Question: I found following error in Spring.
'''
org.mybatis.spring.MyBatisSystemException: nested exception is org.apache.ibatis.exceptions.PersistenceException:
### Error updating database. Cause: org.springframework.jdbc.CannotGetJdbcConnectionException: Could not get JDBC Connection; nested exception is java.sql.SQLException: ${jdbc.driverClassName}
### Cause: org.springframework.jdbc.CannotGetJdbcConnectionException: Could not get JDBC Connection; nested exception is java.sql.SQLException: ${jdbc.driverClassName}
at org.mybatis.spring.MyBatisExceptionTranslator.translateExceptionIfPossible(MyBatisExceptionTranslator.java:73)
at org.mybatis.spring.SqlSessionTemplate$SqlSessionInterceptor.invoke(SqlSessionTemplate.java:364)
at sun.proxy.$Proxy9.insert(Unknown Source)
at org.mybatis.spring.SqlSessionTemplate.insert(SqlSessionTemplate.java:236)
at org.apache.ibatis.binding.MapperMethod.execute(MapperMethod.java:46)
at org.apache.ibatis.binding.MapperProxy.invoke(MapperProxy.java:43)
at sun.proxy.$Proxy10.insertUserInfo(Unknown Source)
at com.da.thinkserver.centro.dao.impl.UserInfoDaoImpl.inserUserInfo(UserInfoDaoImpl.java:17)
at com.da.thinkserver.centro.UserInfoTest.userInfoTest(UserInfoTest.java:22)
at sun.reflect.NativeMethodAccessorImpl.invoke0(Native Method)
at sun.reflect.NativeMethodAccessorImpl.invoke(NativeMethodAccessorImpl.java:57)
at sun.reflect.DelegatingMethodAccessorImpl.invoke(DelegatingMethodAccessorImpl.java:43)
at java.lang.reflect.Method.invoke(Method.java:601)
at org.junit.runners.model.FrameworkMethod$1.runReflectiveCall(FrameworkMethod.java:45)
at org.junit.internal.runners.model.ReflectiveCallable.run(ReflectiveCallable.java:15)
at org.junit.runners.model.FrameworkMethod.invokeExplosively(FrameworkMethod.java:42)
at org.junit.internal.runners.statements.InvokeMethod.evaluate(InvokeMethod.java:20)
at org.springframework.test.context.junit4.statements.RunBeforeTestMethodCallbacks.evaluate(RunBeforeTestMethodCallbacks.java:74)
at org.springframework.test.context.junit4.statements.RunAfterTestMethodCallbacks.evaluate(RunAfterTestMethodCallbacks.java:83)
at org.springframework.test.context.junit4.statements.SpringRepeat.evaluate(SpringRepeat.java:72)
at org.springframework.test.context.junit4.SpringJUnit4ClassRunner.runChild(SpringJUnit4ClassRunner.java:231)
at org.springframework.test.context.junit4.SpringJUnit4ClassRunner.runChild(SpringJUnit4ClassRunner.java:88)
at org.junit.runners.ParentRunner$3.run(ParentRunner.java:231)
at org.junit.runners.ParentRunner$1.schedule(ParentRunner.java:60)
at org.junit.runners.ParentRunner.runChildren(ParentRunner.java:229)
at org.junit.runners.ParentRunner.access$000(ParentRunner.java:50)
at org.junit.runners.ParentRunner$2.evaluate(ParentRunner.java:222)
at org.springframework.test.context.junit4.statements.RunBeforeTestClassCallbacks.evaluate(RunBeforeTestClassCallbacks.java:61)
at org.springframework.test.context.junit4.statements.RunAfterTestClassCallbacks.evaluate(RunAfterTestClassCallbacks.java:71)
at org.junit.runners.ParentRunner.run(ParentRunner.java:300)
at org.springframework.test.context.junit4.SpringJUnit4ClassRunner.run(SpringJUnit4ClassRunner.java:174)
at org.apache.maven.surefire.junit4.JUnit4Provider.execute(JUnit4Provider.java:252)
at org.apache.maven.surefire.junit4.JUnit4Provider.executeTestSet(JUnit4Provider.java:141)
at org.apache.maven.surefire.junit4.JUnit4Provider.invoke(JUnit4Provider.java:112)
at sun.reflect.NativeMethodAccessorImpl.invoke0(Native Method)
at sun.reflect.NativeMethodAccessorImpl.invoke(NativeMethodAccessorImpl.java:57)
at sun.reflect.DelegatingMethodAccessorImpl.invoke(DelegatingMethodAccessorImpl.java:43)
at java.lang.reflect.Method.invoke(Method.java:601)
at org.apache.maven.surefire.util.ReflectionUtils.invokeMethodWithArray(ReflectionUtils.java:189)
at org.apache.maven.surefire.booter.ProviderFactory$ProviderProxy.invoke(ProviderFactory.java:165)
at org.apache.maven.surefire.booter.ProviderFactory.invokeProvider(ProviderFactory.java:85)
at org.apache.maven.surefire.booter.ForkedBooter.runSuitesInProcess(ForkedBooter.java:115)
at org.apache.maven.surefire.booter.ForkedBooter.main(ForkedBooter.java:75)
Caused by: org.apache.ibatis.exceptions.PersistenceException:
### Error updating database. Cause: org.springframework.jdbc.CannotGetJdbcConnectionException: Could not get JDBC Connection; nested exception is java.sql.SQLException: ${jdbc.driverClassName}
### Cause: org.springframework.jdbc.CannotGetJdbcConnectionException: Could not get JDBC Connection; nested exception is java.sql.SQLException: ${jdbc.driverClassName}
at org.apache.ibatis.exceptions.ExceptionFactory.wrapException(ExceptionFactory.java:23)
at org.apache.ibatis.session.defaults.DefaultSqlSession.update(DefaultSqlSession.java:150)
at org.apache.ibatis.session.defaults.DefaultSqlSession.insert(DefaultSqlSession.java:137)
at sun.reflect.NativeMethodAccessorImpl.invoke0(Native Method)
at sun.reflect.NativeMethodAccessorImpl.invoke(NativeMethodAccessorImpl.java:57)
at sun.reflect.DelegatingMethodAccessorImpl.invoke(DelegatingMethodAccessorImpl.java:43)
at java.lang.reflect.Method.invoke(Method.java:601)
at org.mybatis.spring.SqlSessionTemplate$SqlSessionInterceptor.invoke(SqlSessionTemplate.java:354)
... 41 more
Caused by: org.springframework.jdbc.CannotGetJdbcConnectionException: Could not get JDBC Connection; nested exception is java.sql.SQLException: ${jdbc.driverClassName}
at org.springframework.jdbc.datasource.DataSourceUtils.getConnection(DataSourceUtils.java:80)
at org.mybatis.spring.transaction.SpringManagedTransaction.openConnection(SpringManagedTransaction.java:80)
at org.mybatis.spring.transaction.SpringManagedTransaction.getConnection(SpringManagedTransaction.java:66)
at org.apache.ibatis.executor.BaseExecutor.getConnection(BaseExecutor.java:271)
at org.apache.ibatis.executor.SimpleExecutor.prepareStatement(SimpleExecutor.java:69)
at org.apache.ibatis.executor.SimpleExecutor.doUpdate(SimpleExecutor.java:44)
at org.apache.ibatis.executor.BaseExecutor.update(BaseExecutor.java:100)
at org.apache.ibatis.executor.CachingExecutor.update(CachingExecutor.java:75)
at org.apache.ibatis.session.defaults.DefaultSqlSession.update(DefaultSqlSession.java:148)
... 47 more
Caused by: java.sql.SQLException: ${jdbc.driverClassName}
at org.apache.tomcat.jdbc.pool.PooledConnection.connectUsingDriver(PooledConnection.java:254)
at org.apache.tomcat.jdbc.pool.PooledConnection.connect(PooledConnection.java:182)
at org.apache.tomcat.jdbc.pool.ConnectionPool.createConnection(ConnectionPool.java:699)
at org.apache.tomcat.jdbc.pool.ConnectionPool.borrowConnection(ConnectionPool.java:631)
at org.apache.tomcat.jdbc.pool.ConnectionPool.init(ConnectionPool.java:485)
at org.apache.tomcat.jdbc.pool.ConnectionPool.<init>(ConnectionPool.java:143)
at org.apache.tomcat.jdbc.pool.DataSourceProxy.pCreatePool(DataSourceProxy.java:116)
at org.apache.tomcat.jdbc.pool.DataSourceProxy.createPool(DataSourceProxy.java:103)
at org.apache.tomcat.jdbc.pool.DataSourceProxy.getConnection(DataSourceProxy.java:127)
at org.springframework.jdbc.datasource.DataSourceUtils.doGetConnection(DataSourceUtils.java:111)
at org.springframework.jdbc.datasource.DataSourceUtils.getConnection(DataSourceUtils.java:77)
... 55 more
Caused by: java.lang.ClassNotFoundException: ${jdbc.driverClassName}
at java.net.URLClassLoader$1.run(URLClassLoader.java:366)
at java.net.URLClassLoader$1.run(URLClassLoader.java:355)
at java.security.AccessController.doPrivileged(Native Method)
at java.net.URLClassLoader.findClass(URLClassLoader.java:354)
at java.lang.ClassLoader.loadClass(ClassLoader.java:423)
at sun.misc.Launcher$AppClassLoader.loadClass(Launcher.java:308)
at java.lang.ClassLoader.loadClass(ClassLoader.java:356)
at java.lang.Class.forName0(Native Method)
at java.lang.Class.forName(Class.java:266)
at org.apache.tomcat.jdbc.pool.PooledConnection.connectUsingDriver(PooledConnection.java:246)
... 65 more
'''
Following bean xml I used to connect database.
'''
<?xml version="1.0" encoding="UTF-8"?>
<beans
xmlns="http://www.springframework.org/schema/beans"
xmlns:xsi="http://www.w3.org/2001/XMLSchema-instance"
xmlns:tx="http://www.springframework.org/schema/tx"
xmlns:context="http://www.springframework.org/schema/context"
xsi:schemaLocation="
http://www.springframework.org/schema/beans
http://www.springframework.org/schema/beans/spring-beans-3.2.xsd
http://www.springframework.org/schema/tx
http://www.springframework.org/schema/tx/spring-tx-3.2.xsd
http://www.springframework.org/schema/context
http://www.springframework.org/schema/context/spring-context-3.2.xsd">
<context:property-placeholder location="classpath:database.properties"/>
<context:annotation-config />
<tx:annotation-driven transaction-manager="transactionManager" />
<bean id="transactionManager" class="org.springframework.jdbc.datasource.DataSourceTransactionManager">
<property name="dataSource" ref="dataSource" />
</bean>
<!--
<bean id="dataSource" class="com.mchange.v2.c3p0.ComboPooledDataSource" destroy-method="close">
<property name="driverClass" value="com.mysql.jdbc.Driver" />
<property name="jdbcUrl" value="jdbc:mysql://localhost:3306/thinkserver" />
<property name="user" value="root" />
<property name="password" value="" />
</bean>
-->
<bean id="dataSource" class="com.mchange.v2.c3p0.ComboPooledDataSource" destroy-method="close">
<property name="driverClass" value="${jdbc.driverClassName}" />
<property name="jdbcUrl" value="${jdbc.url}" />
<property name="user" value="${jdbc.username}" />
<property name="password" value="${jdbc.password}" />
</bean>
<bean id="sqlSessionFactory" class="org.mybatis.spring.SqlSessionFactoryBean">
<property name="dataSource" ref="dataSource" />
<property name="mapperLocations" value="classpath:mapper/*.xml" />
</bean>
<bean class="org.mybatis.spring.mapper.MapperScannerConfigurer">
<property name="basePackage" value="com.da.thinkserver.centro.dao.mapper" />
<property name="sqlSessionFactory" ref="sqlSessionFactory" />
</bean>
</beans>
'''
database.properties
'''
jdbc.driverClassName=com.mysql.jdbc.Driver
jdbc.url=jdbc:mysql://localhost:3306/thinkserver
jdbc.username=root
jdbc.password=
'''
Check the screenshot for directory structure.

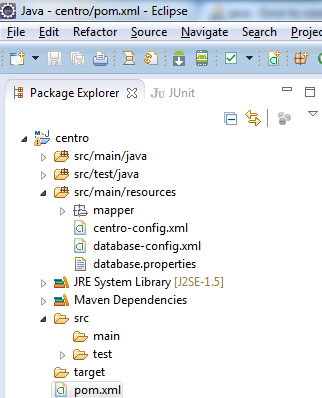
Answer: Replace this code
'''
<bean class="org.mybatis.spring.mapper.MapperScannerConfigurer">
<property name="basePackage" value="com.da.thinkserver.centro.dao.mapper" />
<property name="sqlSessionFactory" ref="sqlSessionFactory" />
</bean>
'''
To
'''
<bean class="org.mybatis.spring.mapper.MapperScannerConfigurer">
<property name="basePackage" value="com.da.thinkserver.centro.dao.mapper" />
</bean>
'''
No need to set sqlSessionFactory.